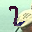
Label: 2